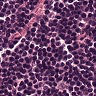
Metastatic tissue present: no